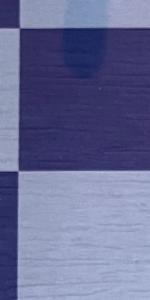
Label: Empty